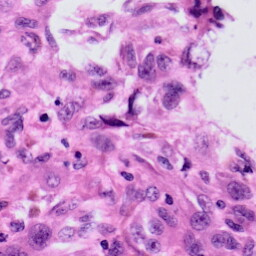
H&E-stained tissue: Skin